Field crop: maize
Growth stage: 2
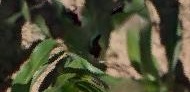
Species: maize